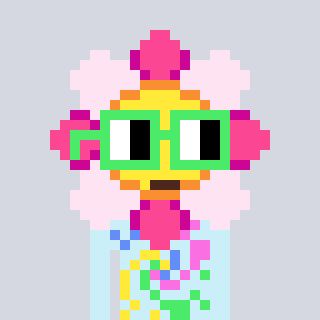
a pixel art character with square light green glasses, a flower-shaped head and a cold-colored body on a cool background